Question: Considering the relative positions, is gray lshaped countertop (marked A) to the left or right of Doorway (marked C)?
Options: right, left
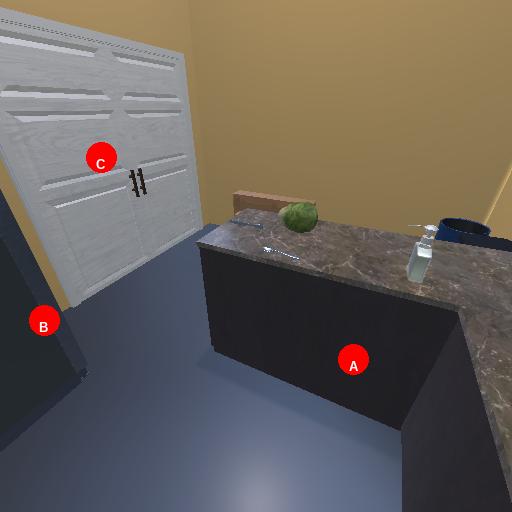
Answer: right